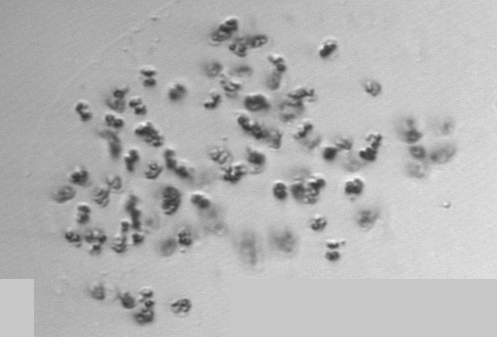
Label: Phaeocystis